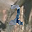
Label: 2